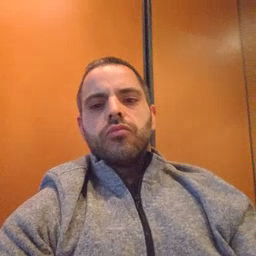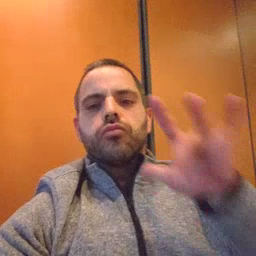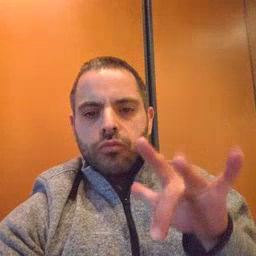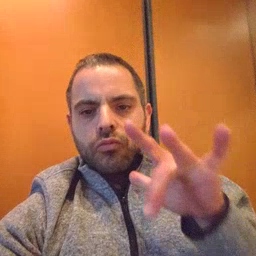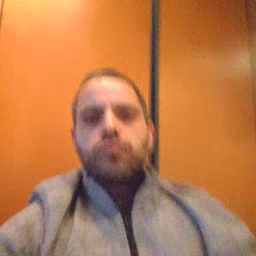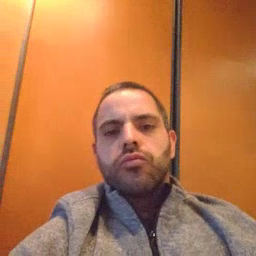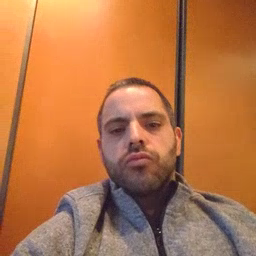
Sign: touch